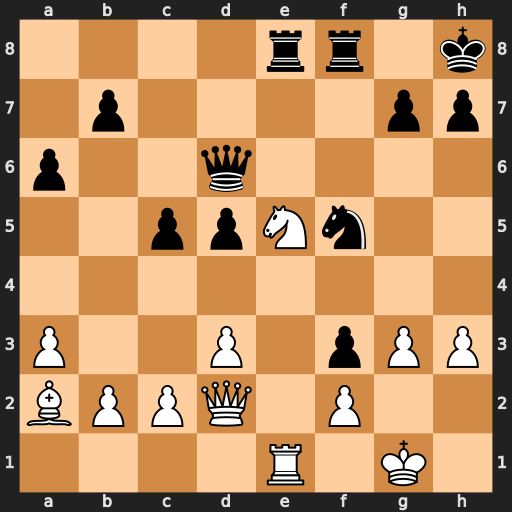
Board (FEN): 4rr1k/1p4pp/p2q4/2ppNn2/8/P2P1pPP/BPPQ1P2/4R1K1
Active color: w
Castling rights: -
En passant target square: -
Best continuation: Nf7+ Rxf7 Rxe8+